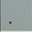
Piece: xx